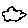
Label: cloud